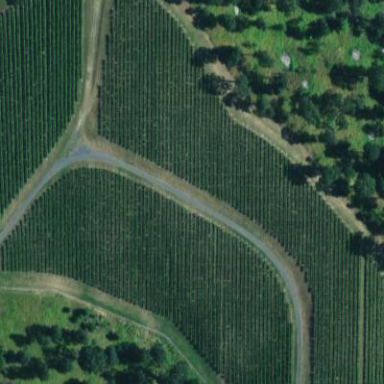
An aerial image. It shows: Vineyard growing grapes.